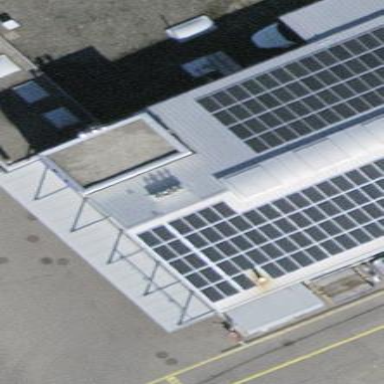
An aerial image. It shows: View of roof of building.